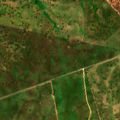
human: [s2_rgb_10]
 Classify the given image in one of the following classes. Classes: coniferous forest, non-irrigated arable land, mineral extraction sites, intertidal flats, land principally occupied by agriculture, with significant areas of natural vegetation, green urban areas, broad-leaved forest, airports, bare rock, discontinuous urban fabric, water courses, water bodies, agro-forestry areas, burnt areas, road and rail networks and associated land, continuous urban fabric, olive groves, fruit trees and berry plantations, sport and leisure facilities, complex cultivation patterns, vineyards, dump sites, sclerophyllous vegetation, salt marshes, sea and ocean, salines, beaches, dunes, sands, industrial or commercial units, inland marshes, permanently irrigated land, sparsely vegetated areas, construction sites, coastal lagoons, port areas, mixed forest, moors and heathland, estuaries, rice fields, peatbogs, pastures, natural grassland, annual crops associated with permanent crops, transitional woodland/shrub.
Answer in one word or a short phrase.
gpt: non-irrigated arable land, olive groves, pastures, agro-forestry areas